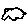
Label: cloud